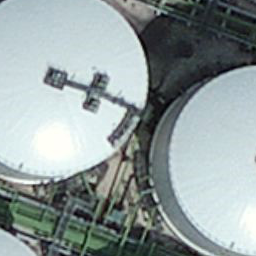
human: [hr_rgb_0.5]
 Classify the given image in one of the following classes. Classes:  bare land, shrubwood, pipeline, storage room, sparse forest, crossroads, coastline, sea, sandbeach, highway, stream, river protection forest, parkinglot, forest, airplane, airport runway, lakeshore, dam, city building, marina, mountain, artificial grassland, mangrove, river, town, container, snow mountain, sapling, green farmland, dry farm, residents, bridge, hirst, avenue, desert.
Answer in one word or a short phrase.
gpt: storage room